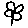
Label: flower